Question: I am creating a page to edit non-conformance reports. The page takes in a model which is as follows:

On the page, I am trying to show a dropdown list with the current value of the 'FaultCode' property pre-selected. However, it is not working. Instead I have stripped it back to the basics and tried to hard code a pre-selected value, as follows:
'''
@{
var faultCodeList = new List<SelectListItem>
{
new SelectListItem { Text = "Internal Damage", Value = "Internal Damage" },
new SelectListItem { Text = "Customer Problem", Value = "Customer Problem" },
new SelectListItem { Text = "Incorrect Material Supplied", Value = "Incorrect Material Supplied" },
new SelectListItem { Text = "Received Material Damaged", Value = "Received Material Damaged" },
new SelectListItem { Text = "No Test Certificate Supplied", Value = "No Test Certificate Supplied" },
new SelectListItem { Text = "Other", Value = "Other", Selected = true}
};
}
@Html.DropDownList("FaultCode", faultCodeList)
'''
This still does not work. However, if I change the name of the field to something other than 'FaultCode' - i.e 'FaultCode2' - it works fine!
Why am I seeing this strange behaviour? On the same page I have dropdown lists for other fields, and they are working perfectly...
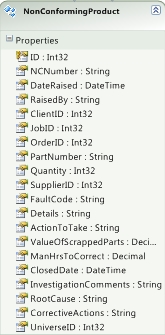
Answer: '''
@Html.DropdownList("FaultCode", new SelectList(faultCodeList, "Value", "Text","Other"))
'''
You need to bind to SelectList than List, so that last parameter you can mention the selected value is "Other".